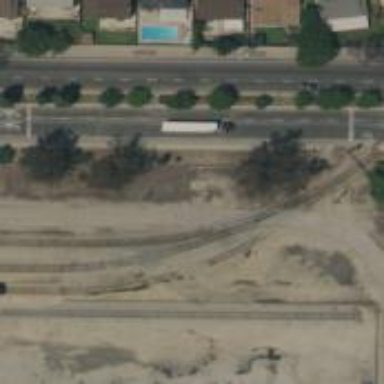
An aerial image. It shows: Level crossing along the railway.